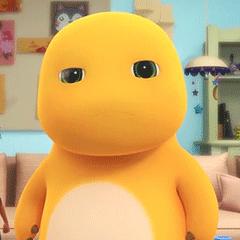
Label: nailong